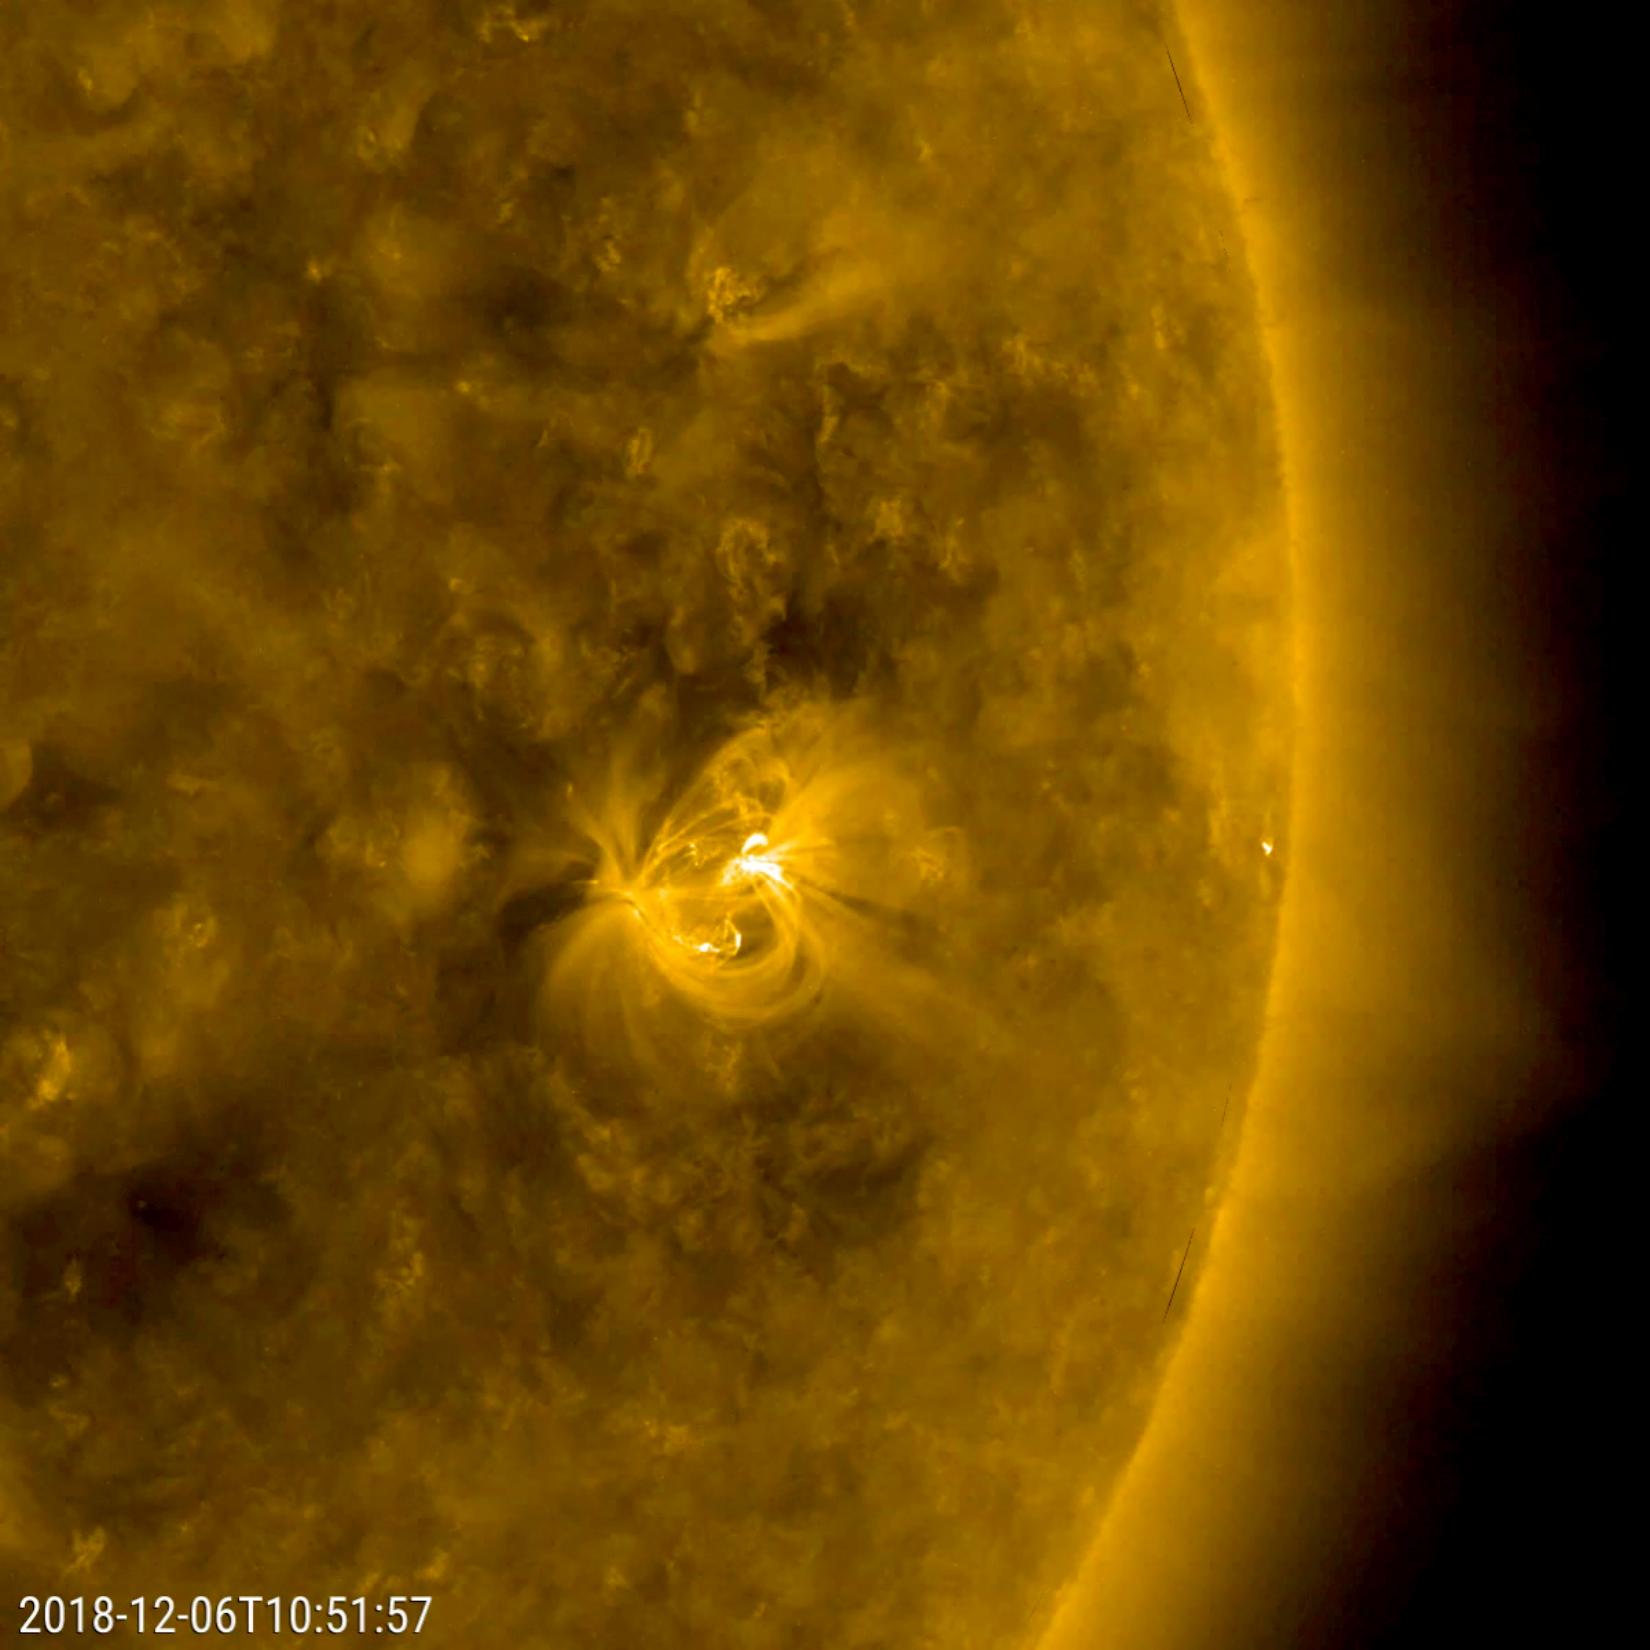
Solar Active Region's Cameo Appearance Solar Dynamics Observatory (SDO), Sun